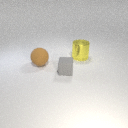
large yellow metal cylinder behind large brown rubber sphere